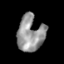
Tissue: skin
Cell type: Endothelial cells
Senescence score: 0.2683
Nuclear area (px): 904
Mean DAPI intensity: 149.268